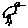
Label: bird